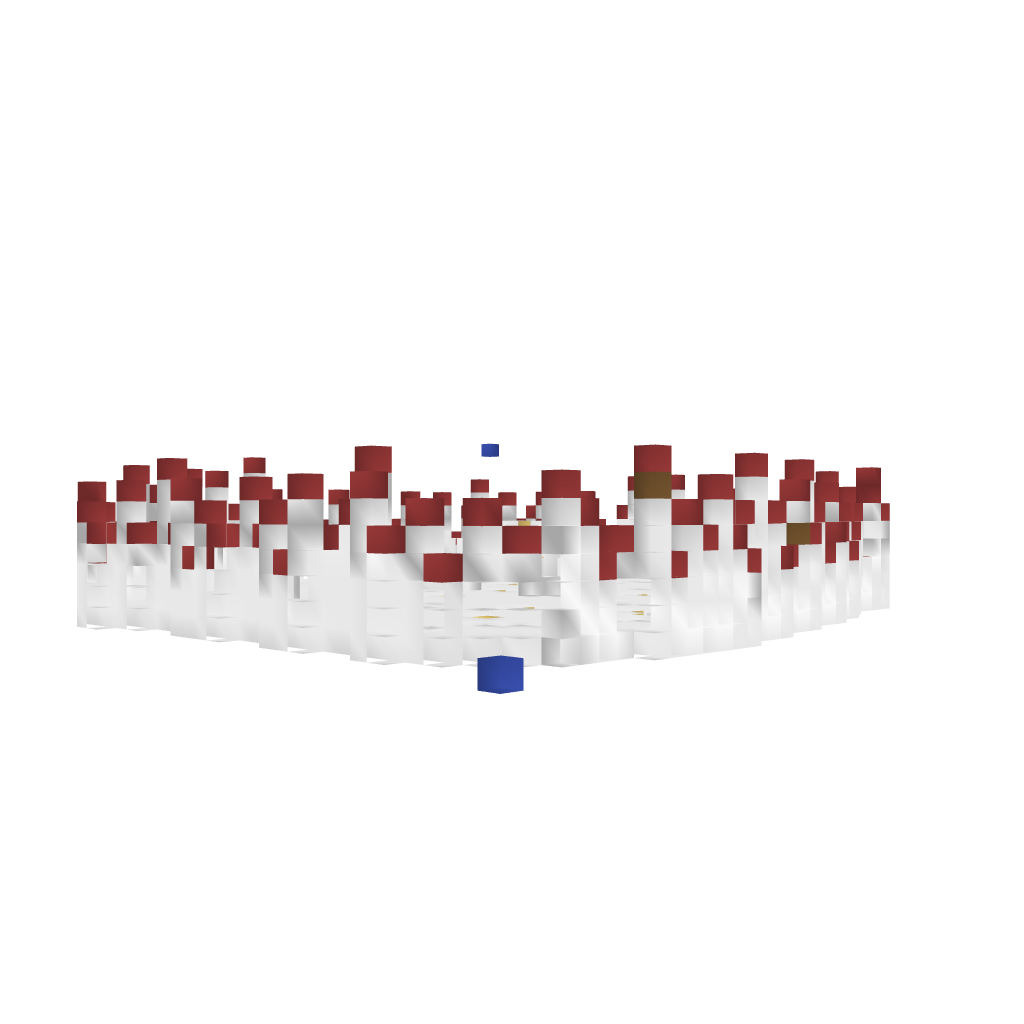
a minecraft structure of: Ice Arena good quality